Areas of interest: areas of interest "Industrial"
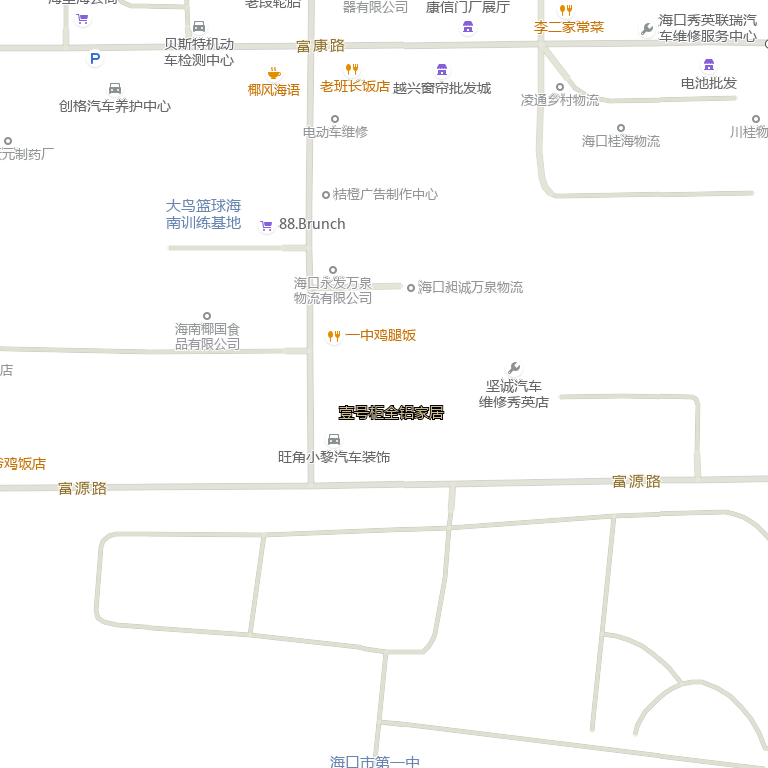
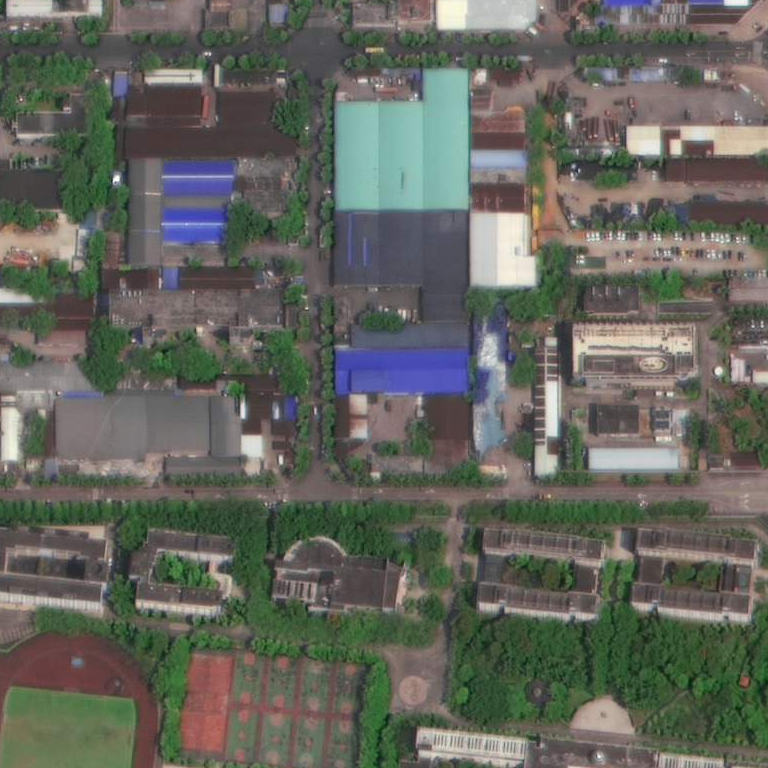